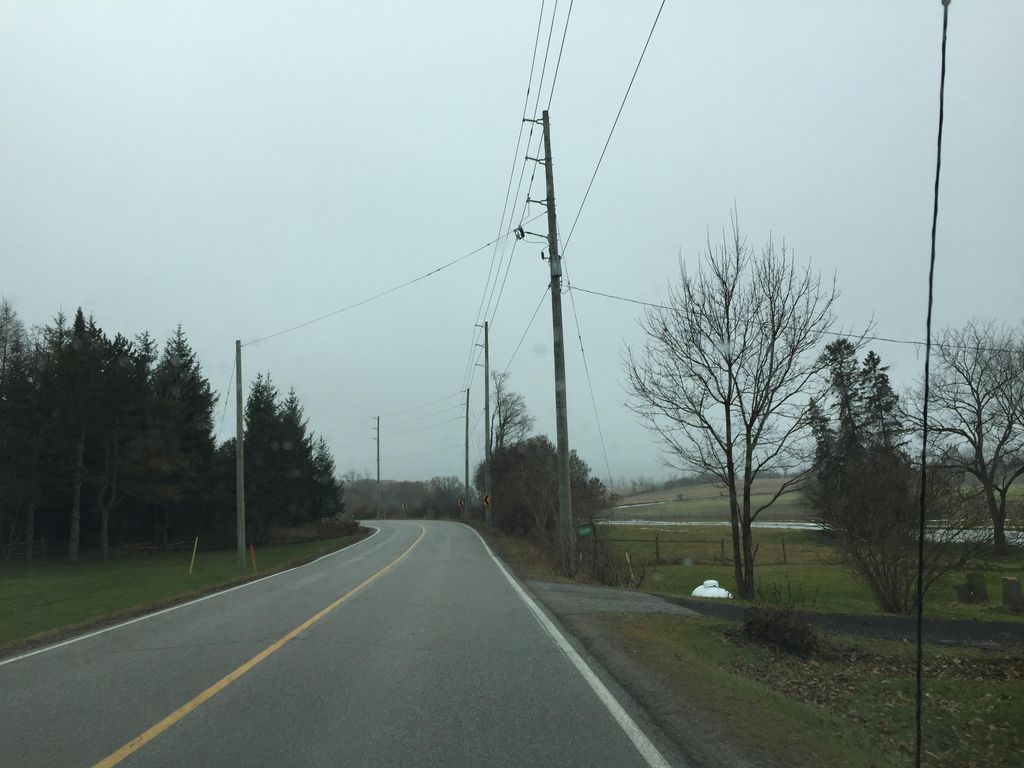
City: kitchener-waterloo